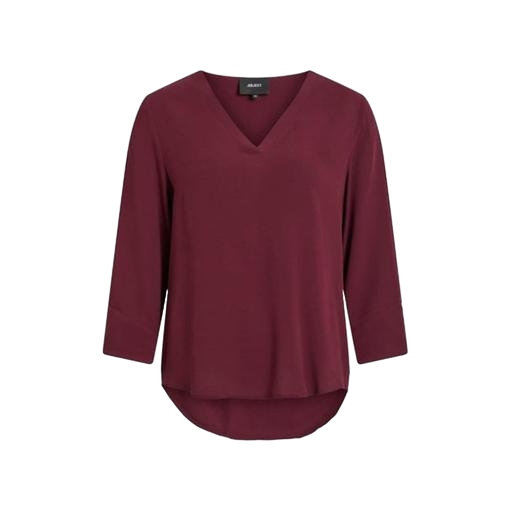
saturday tunic merlot, red v-neck long-sleeve blouse, v-neck long-sleeve blouse, white background